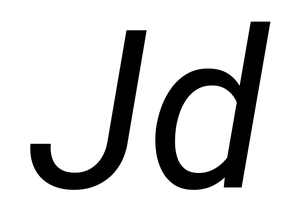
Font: Roboto-Italic_Italic